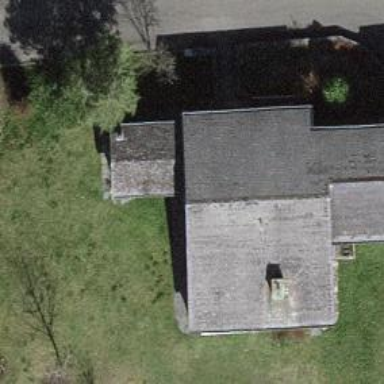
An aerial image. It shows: Building with ridged roof.